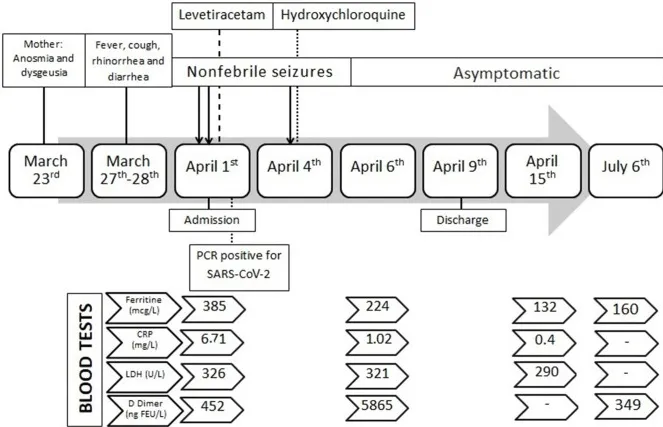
Timeline course of the patient's COVID-19 disease.
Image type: chart (chart)